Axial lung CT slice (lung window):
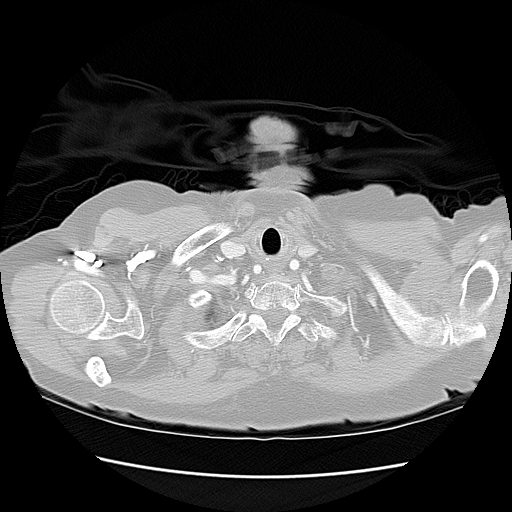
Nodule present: no